Question: What I need is: when I give training_id 172 AND training_id 174 it have to return user 150 only

I tried this but it doen't work
'''
SELECT user_id FROM Training_users WHERE training_id = 172 AND training_id = 174
'''
Most of the times training_id might be more than 2
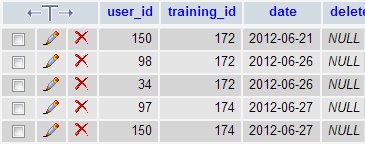
Answer: What about this query:
'''
SELECT user_id, COUNT(*) as nbTrainings FROM Training_users
WHERE training_id = 172 OR training_id = 174
GROUP BY user_id
HAVING nbTrainings = 2
'''
It will filter the users having the training 172 or 174. Then it will count how many trainings each user returned has and only keep the one(s) with two trainings.
This supposed that a user cannot have multiple trainings 172 and/or 174
The advantage of this against the multiple self-joins is that you don't have to join multiple times for each training id if you want to filter with more than 2 training id.
More info on 'GROUP BY' and 'HAVING' <URL>
EDIT : After testing in sqlfiddle this seems to work and does not return wrong values if some users have multiple training_id and one being 172 or 174
Working <URL>